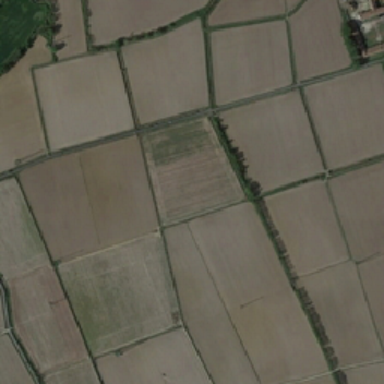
There is a house near the farm b .